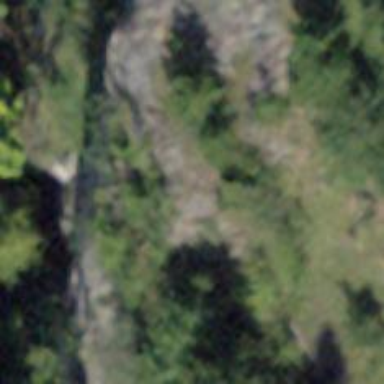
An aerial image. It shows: Cliff in nature.